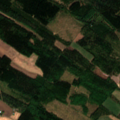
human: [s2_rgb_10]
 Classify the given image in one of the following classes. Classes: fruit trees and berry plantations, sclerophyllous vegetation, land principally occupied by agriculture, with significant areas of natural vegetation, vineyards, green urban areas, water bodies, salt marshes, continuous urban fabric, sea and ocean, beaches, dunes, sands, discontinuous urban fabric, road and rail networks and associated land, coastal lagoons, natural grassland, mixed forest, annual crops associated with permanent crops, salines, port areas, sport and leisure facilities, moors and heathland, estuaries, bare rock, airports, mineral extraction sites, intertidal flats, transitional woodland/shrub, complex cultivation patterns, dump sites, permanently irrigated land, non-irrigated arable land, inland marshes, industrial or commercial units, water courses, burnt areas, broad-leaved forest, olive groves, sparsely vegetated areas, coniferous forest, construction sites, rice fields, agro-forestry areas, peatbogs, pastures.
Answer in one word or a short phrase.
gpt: land principally occupied by agriculture, with significant areas of natural vegetation, coniferous forest, mixed forest